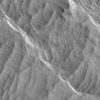
Label: not_dusty